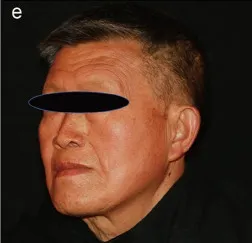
A 69-year-old man with a history of basal cell carcinoma on the left ala for 2 years. Different steps of the operation and postoperative follow-up (25 months). (e,f) Appearance at 25 months after the operation.
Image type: medical_photograph (other_medical_photograph)